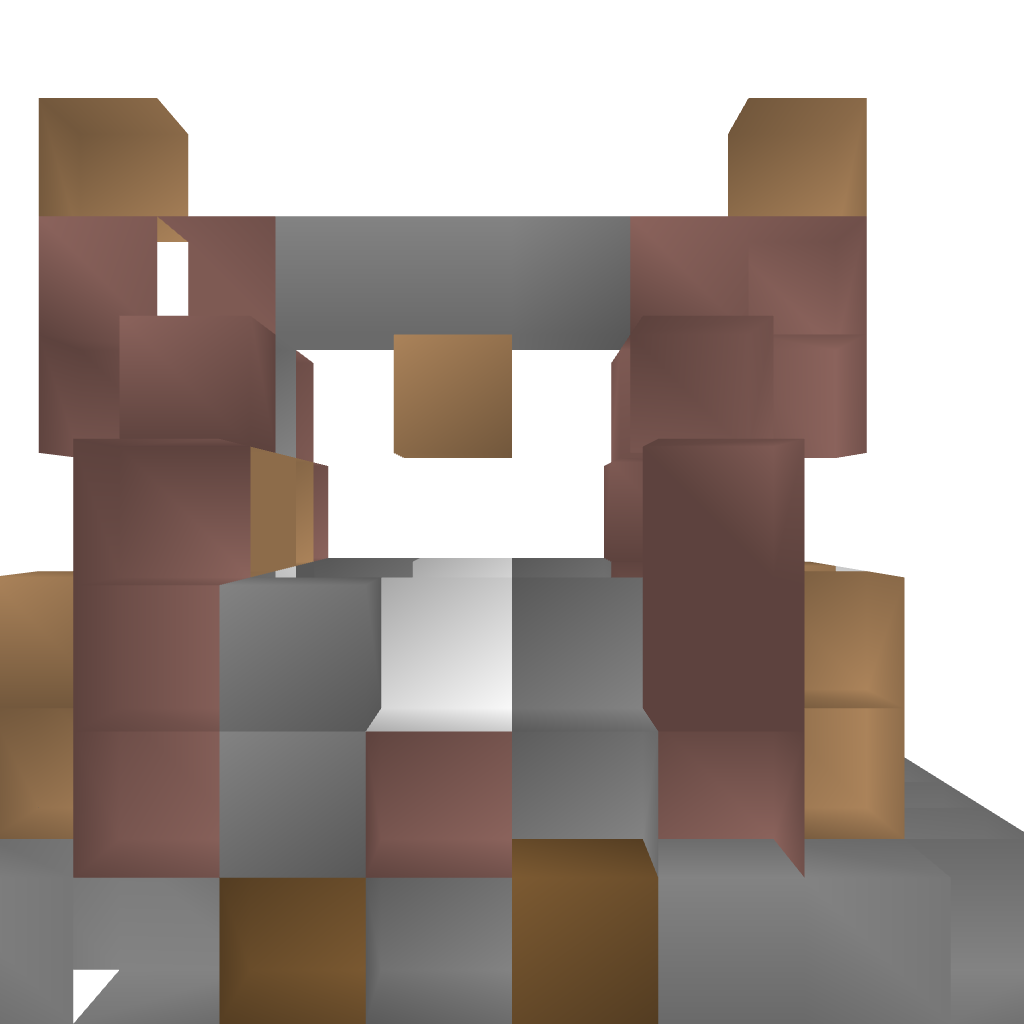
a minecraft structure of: Small House bad low quality